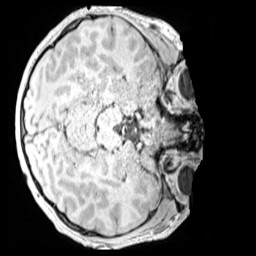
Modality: MP2RAGE
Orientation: axial
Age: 12
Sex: male
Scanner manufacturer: siemens
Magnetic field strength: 3 T
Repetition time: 4 s
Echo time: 0.00299 s